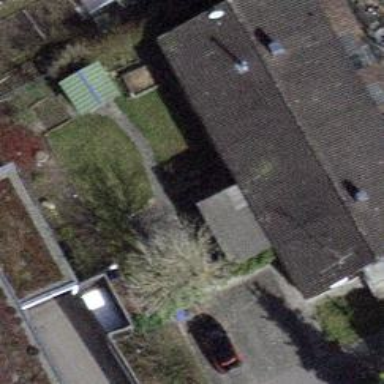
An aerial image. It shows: Terrace building.